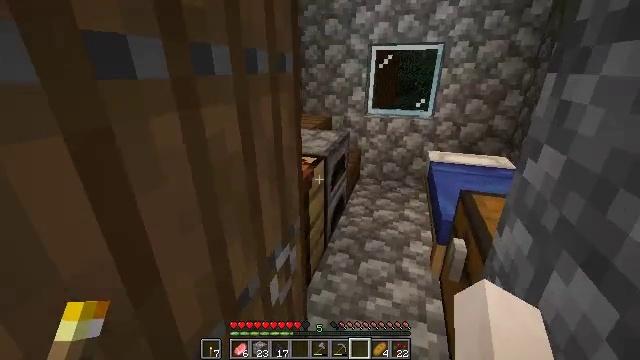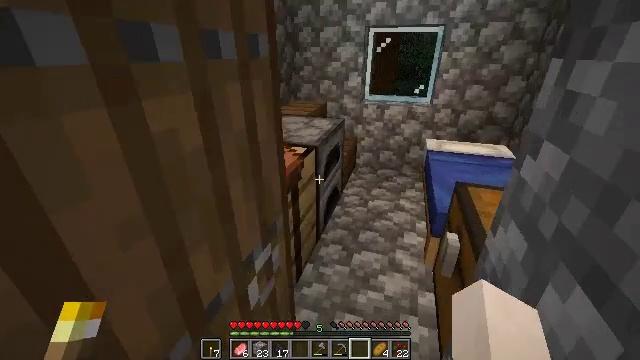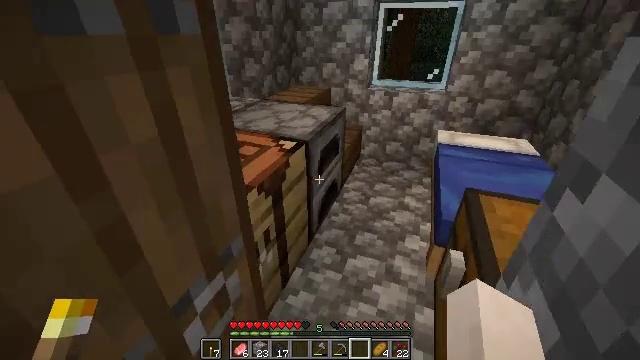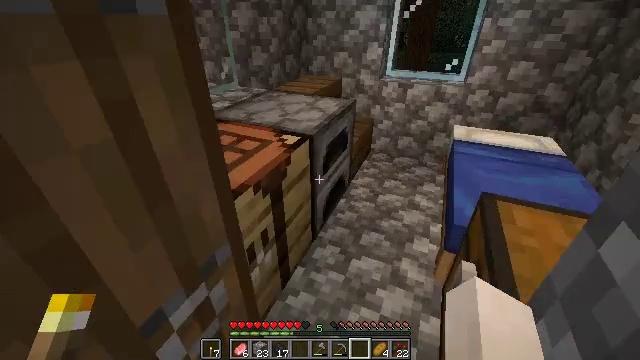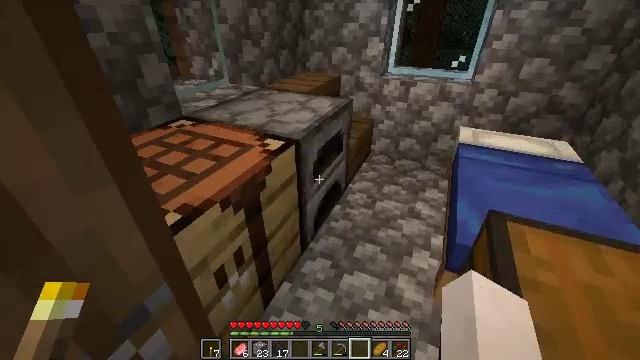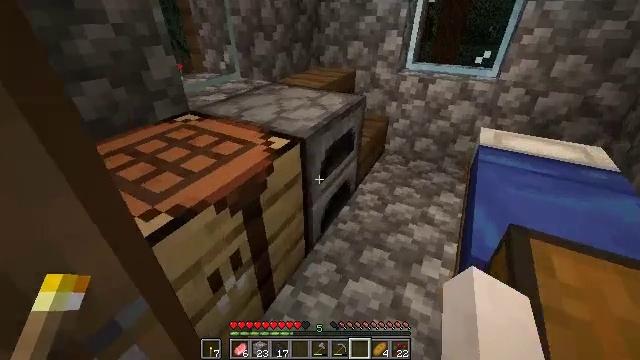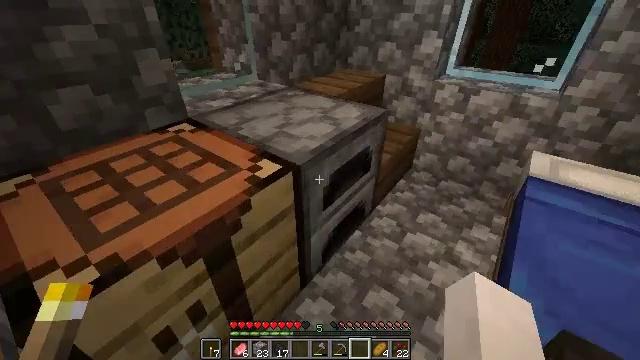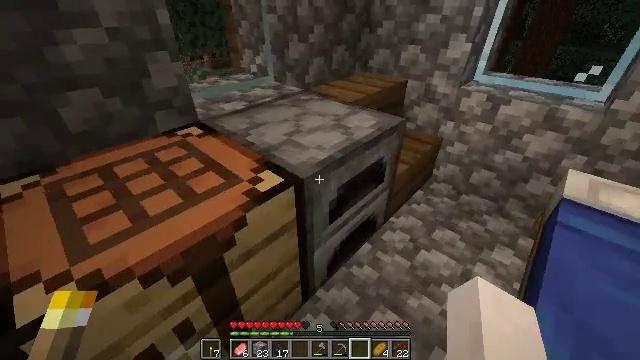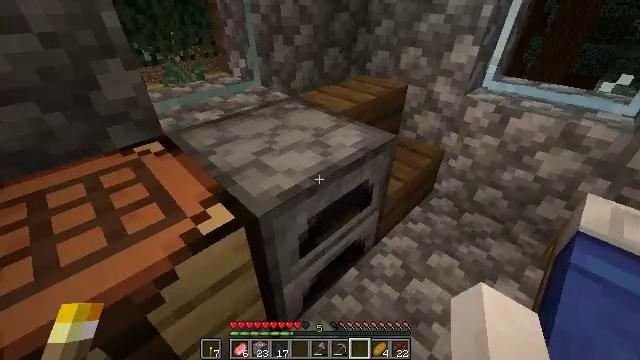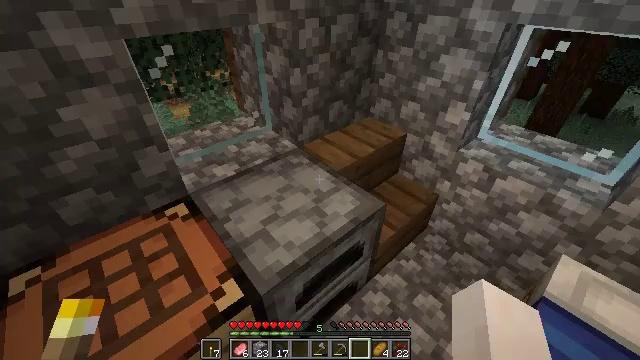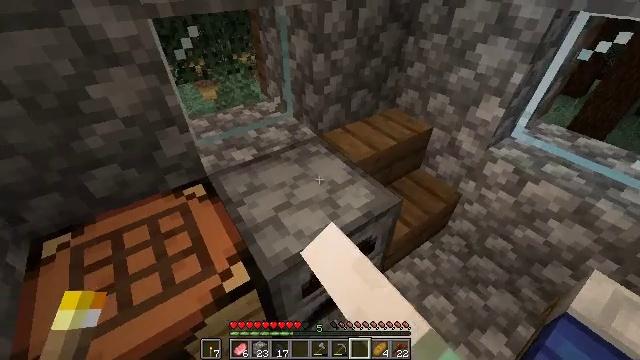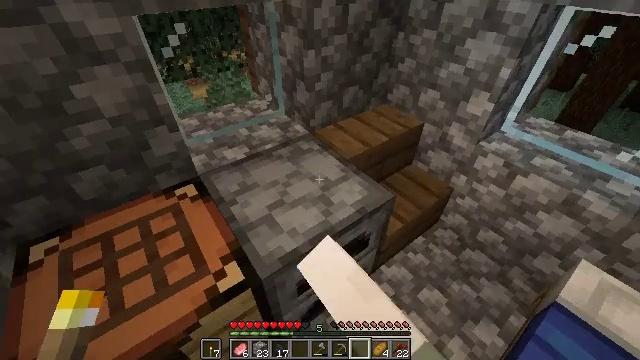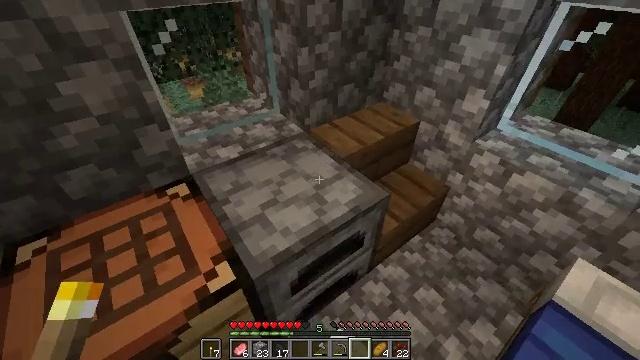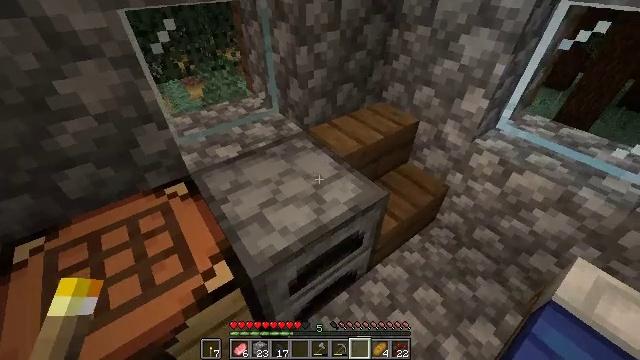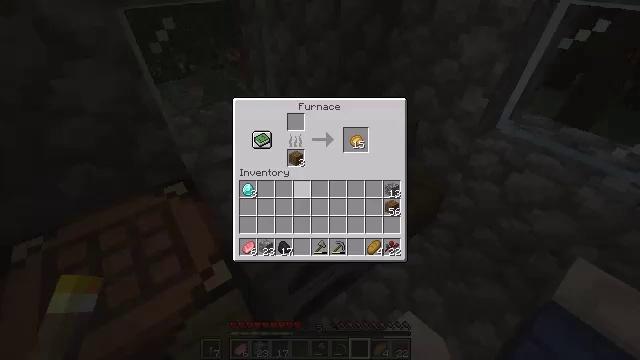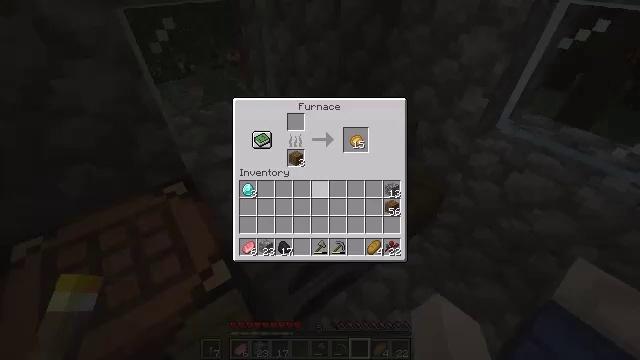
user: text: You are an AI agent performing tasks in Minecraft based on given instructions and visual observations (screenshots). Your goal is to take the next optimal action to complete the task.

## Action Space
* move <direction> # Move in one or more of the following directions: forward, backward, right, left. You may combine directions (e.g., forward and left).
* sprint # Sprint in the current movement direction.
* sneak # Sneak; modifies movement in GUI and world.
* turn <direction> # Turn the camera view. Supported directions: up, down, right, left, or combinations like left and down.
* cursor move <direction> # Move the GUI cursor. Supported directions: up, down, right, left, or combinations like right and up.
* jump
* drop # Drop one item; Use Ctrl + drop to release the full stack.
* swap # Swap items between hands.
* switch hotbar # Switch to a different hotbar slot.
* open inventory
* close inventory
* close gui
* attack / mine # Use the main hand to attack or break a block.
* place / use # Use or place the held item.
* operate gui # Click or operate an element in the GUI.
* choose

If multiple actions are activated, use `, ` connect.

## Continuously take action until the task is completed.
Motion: motion action
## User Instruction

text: craft item air
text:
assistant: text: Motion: move forward and move right, turn down
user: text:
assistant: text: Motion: move forward and move right, turn left and down
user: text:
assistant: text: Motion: move forward and move right, turn left and down
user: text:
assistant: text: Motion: move forward and move right, turn left
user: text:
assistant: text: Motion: move forward and move right, turn left and down
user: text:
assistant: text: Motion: move forward and move right, turn left
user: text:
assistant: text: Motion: move forward and move right, turn left
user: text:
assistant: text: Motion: move forward and move right, turn left
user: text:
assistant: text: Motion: turn left and down, use / place
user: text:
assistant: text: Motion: turn left and down, use / place
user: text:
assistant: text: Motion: turn right
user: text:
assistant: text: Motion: no_op
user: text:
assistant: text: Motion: no_op
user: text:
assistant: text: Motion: cursor move left, open gui
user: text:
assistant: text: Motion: cursor move right
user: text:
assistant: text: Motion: no_op
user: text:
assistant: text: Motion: no_op
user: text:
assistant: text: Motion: no_op
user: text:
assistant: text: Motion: no_op
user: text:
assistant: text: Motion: no_op
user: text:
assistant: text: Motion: no_op
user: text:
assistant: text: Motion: no_op
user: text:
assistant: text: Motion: sneak
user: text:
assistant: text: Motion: sneak
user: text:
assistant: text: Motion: sneak
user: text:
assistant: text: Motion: sneak
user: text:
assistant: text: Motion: sneak, cursor move right and up
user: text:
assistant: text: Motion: sneak, cursor move right and up
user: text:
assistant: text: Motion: sneak
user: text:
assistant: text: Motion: sneak